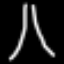
Label: The Eiffel Tower